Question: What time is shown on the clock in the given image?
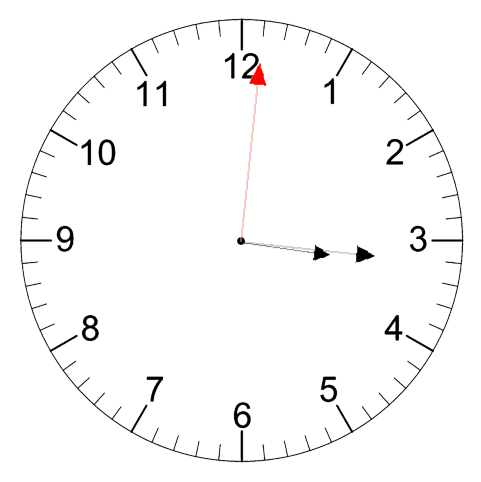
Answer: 03:16:01